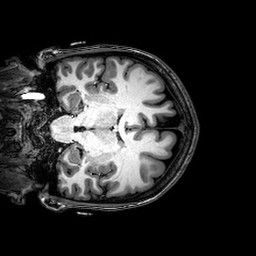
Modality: T1w
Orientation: coronal
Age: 19
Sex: female
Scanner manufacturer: philips
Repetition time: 0.008192 s
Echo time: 0.00372 s